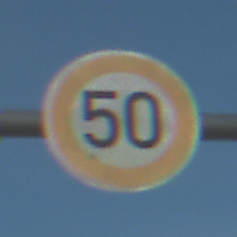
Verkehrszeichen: Geschwindigkeit50
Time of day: MorningAfternoon
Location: Outdoor (Suburban)
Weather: PartlyCloudy
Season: NotSpecified
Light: Natural